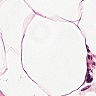
Metastatic tissue present: no